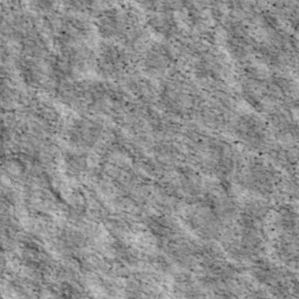
Label: non_frost